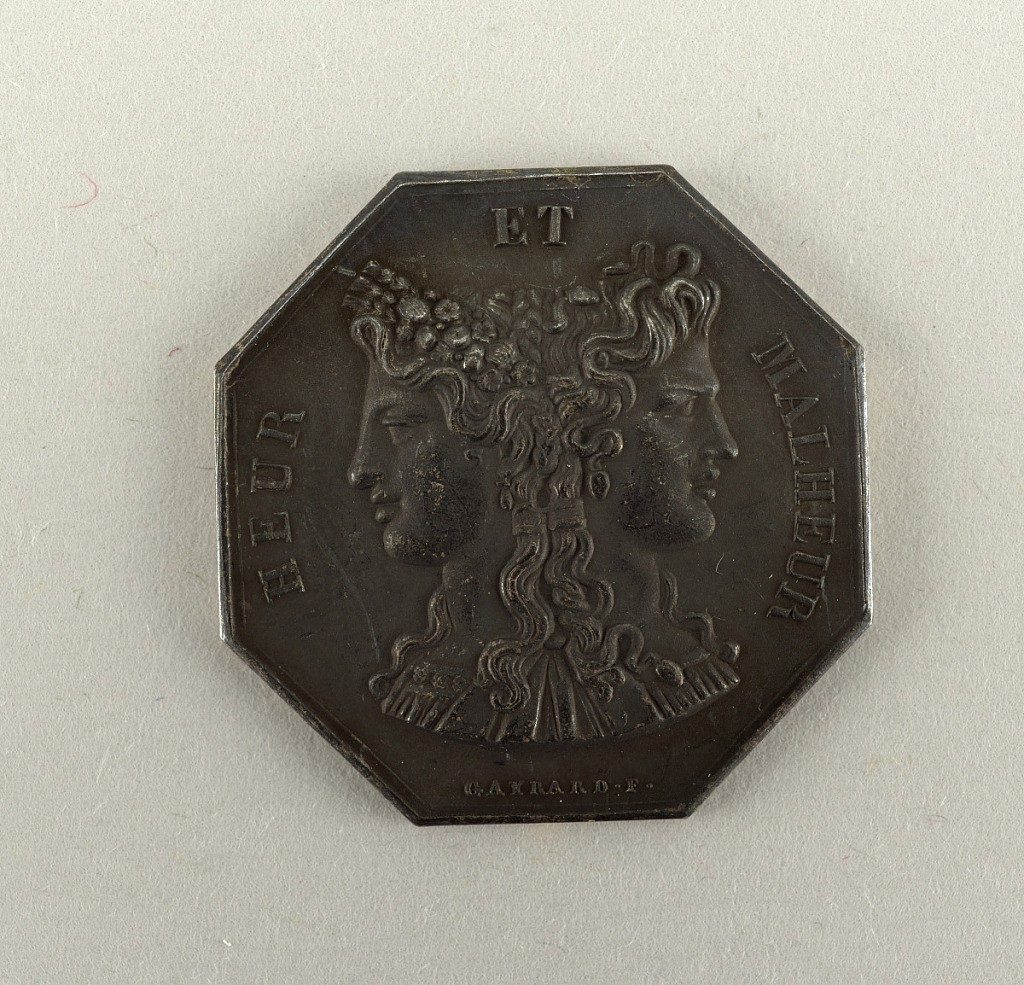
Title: Heur et Malheur (Happiness and Woe)
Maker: Raymond Gayrard, French, 1777 - 1858
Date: early 19th century
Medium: Cast silver
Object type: Token
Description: Octagonal gambling token. Obverse shows the double bust of young Janus. Inscription: HEUR ET MALHEUR (happiness and woe) / GAYRARD-F. Reverse: MON REGNE AST CELUI DES LOIS. Justitia (Justice) to right.